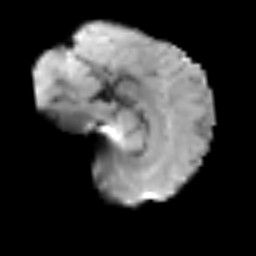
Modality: T2w
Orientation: sagittal
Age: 71
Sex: female
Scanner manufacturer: siemens
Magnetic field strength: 3 T
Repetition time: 3.2 s
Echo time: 0.081 s